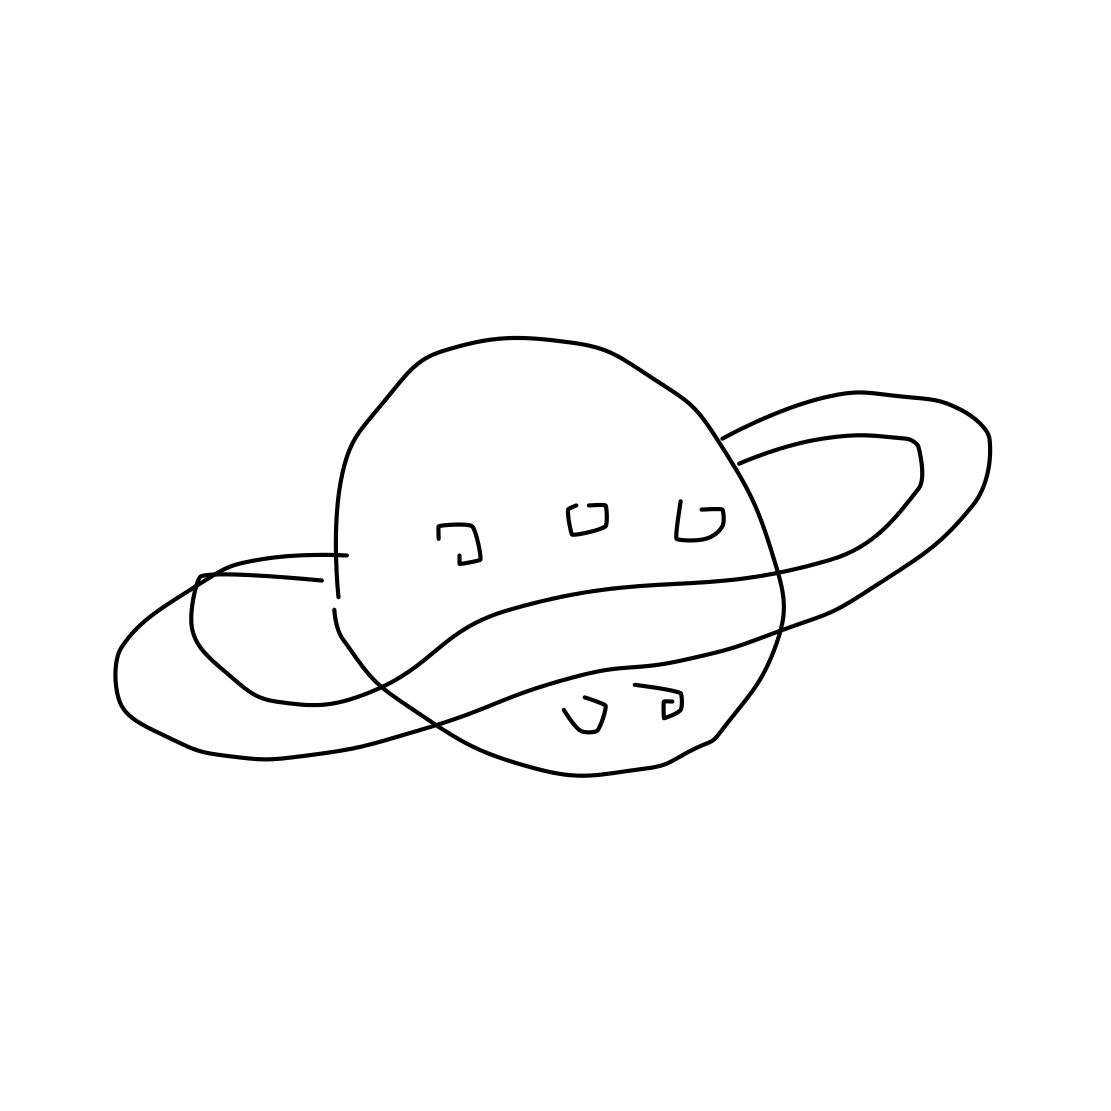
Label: flying saucer